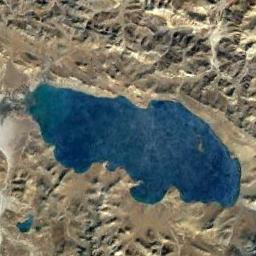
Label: lake